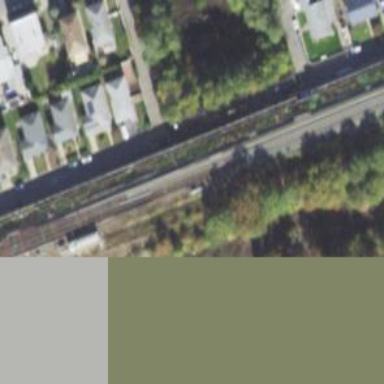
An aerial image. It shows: Electrified railway line.